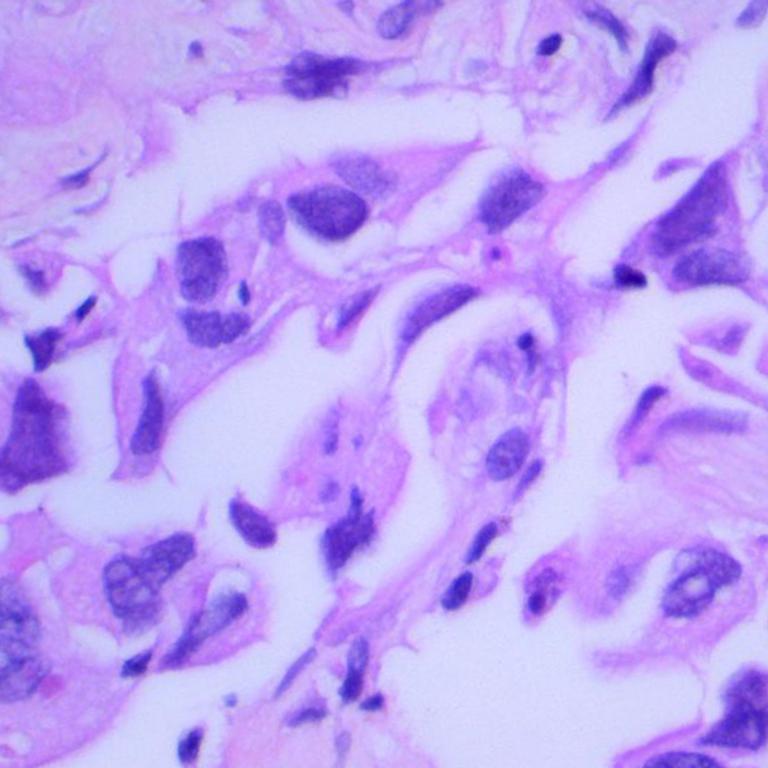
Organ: lung
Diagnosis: adenocarcinomas